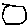
Label: hexagon